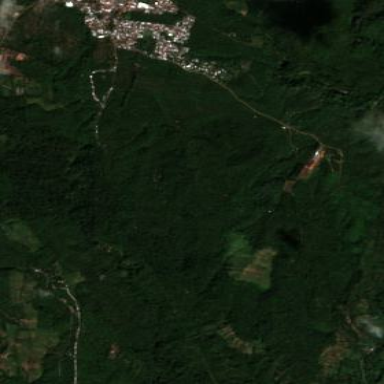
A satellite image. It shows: Forest area.